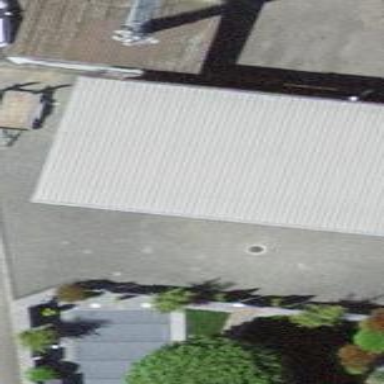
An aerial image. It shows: Warehouse.